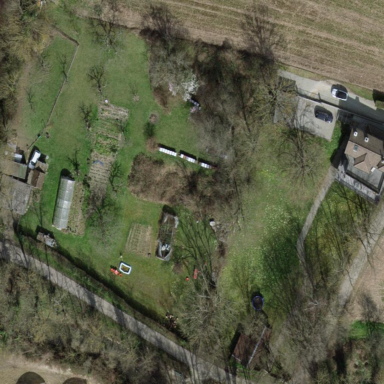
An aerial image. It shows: Garden area designated for leisure land.